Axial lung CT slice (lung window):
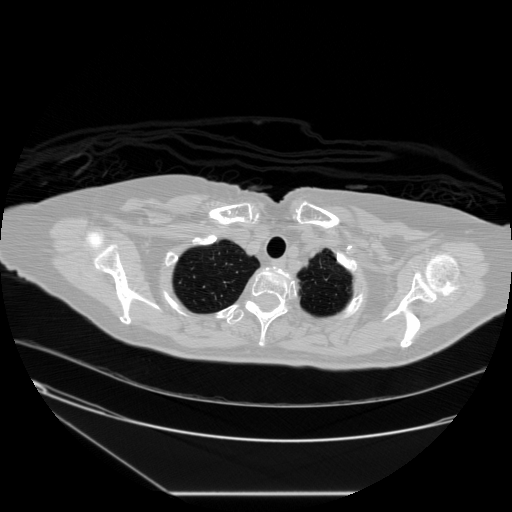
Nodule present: no